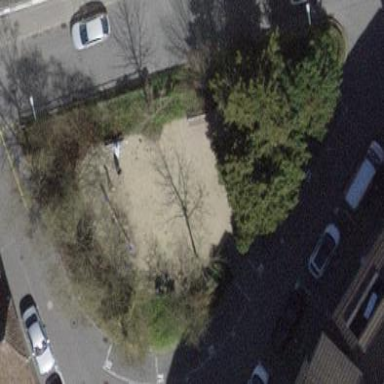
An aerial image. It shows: Park.